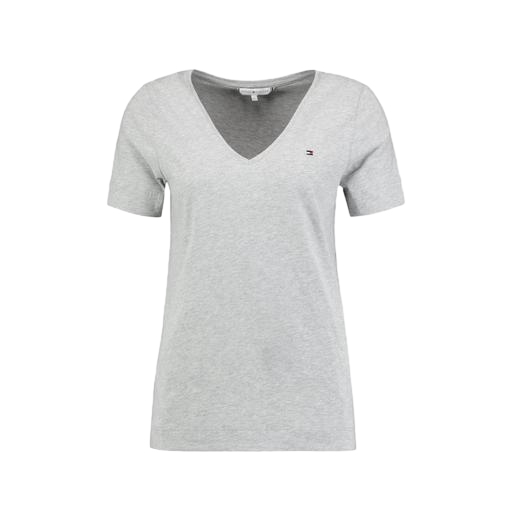
gray women's v-neck t-shirt, regular t-shirt, mid t-shirt, white background